在$\text{Rt}\triangle ABC$中，$\angle C = 90^\circ$，$AB = 6$，$\cos A = \dfrac{\sqrt{15}}{6}$，点$D$为边$AB$中点，将$\triangle ABC$绕$A$旋转，点$B$，$C$对应点分别为点$E$，$F$，若点$F$在射线$CD$上，则$\dfrac{S_{\triangle ADF}}{S_{\triangle AEF}} = \underline{\quad\quad}$．
【解答】
\vspace{0.5cm}
\noindent\textbf{【答案】$\dfrac{1}{3}$}

\vspace{0.5cm}
\noindent\textbf{【分析】过点$A$作$AH \perp CD$于点$H$，设$DF = x$，利用勾股定理列出$x$的方程求得$x$，进而求得三角形的面积便可求得比值．}

\vspace{0.5cm}
\noindent\textbf{【详解】解：如图所示，过点$A$作$AH \perp CD$ 于点$H$，}

\noindent\textbf{$\because \angle ACB = 90^\circ$，$CD$是斜边$AB$的中线，$AB = 6$，$\cos A = \dfrac{\sqrt{15}}{6}$，}
\noindent\textbf{$\therefore \dfrac{AC}{AB} = \dfrac{\sqrt{15}}{6}$，即$\dfrac{AC}{6} = \dfrac{\sqrt{15}}{6}$，}
\noindent\textbf{$\therefore AC = \sqrt{15}$，}
\noindent\textbf{$\therefore CD = AD = BD = 3$，}
\noindent\textbf{设$DF = x$，则$CF = x + 3$，}
\noindent\textbf{由旋转性质知，$AC = AF = \sqrt{15}$，}
\noindent\textbf{$\therefore CH = FH = \dfrac{x+3}{2}$，}
\noindent\textbf{$\therefore DH = FH - DF = \dfrac{3-x}{2}$，}
\noindent\textbf{由勾股定理得$AC^2 - CH^2 = AH^2 = AD^2 - DH^2$，}
\noindent\textbf{$\therefore (\sqrt{15})^2 - \left(\dfrac{x+3}{2}\right)^2 = 3^2 - \left(\dfrac{3-x}{2}\right)^2$，}
\noindent\textbf{解得$x = 2$，}
\noindent\textbf{$\therefore DF = 2$，$AH = \sqrt{15 - \left(\dfrac{2+3}{2}\right)^2} = \dfrac{\sqrt{35}}{2}$，}
\noindent\textbf{$\therefore S_{\triangle ADF} = \dfrac{1}{2} \cdot DF \cdot AH = \dfrac{\sqrt{35}}{2}$，}
\noindent\textbf{$\because S_{\triangle AEF} = S_{\triangle ABC} = \dfrac{1}{2} \times \sqrt{15} \times \sqrt{6^2 - 15} = \dfrac{3}{2}\sqrt{35}$，}
\noindent\textbf{$\therefore \dfrac{S_{\triangle ADF}}{S_{\triangle AEF}} = \dfrac{1}{3}$．}
\noindent\textbf{故答案为：$\dfrac{1}{3}$．}

\vspace{0.5cm}
\noindent\textbf{【点睛】本题考查了旋转的性质，解直角三角形，直角三角形斜边中线的性质，勾股定理，解题的关键在于构造直角三角形，利用勾股定理列出方程求得$DF$．}
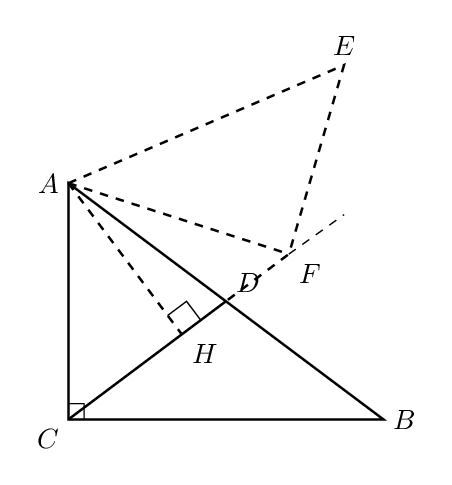